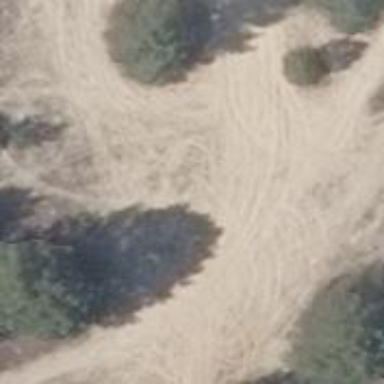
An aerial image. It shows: Sandy path.